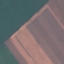
Land use / land cover: AnnualCrop